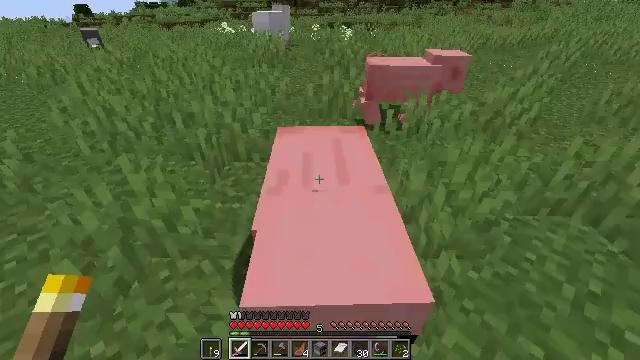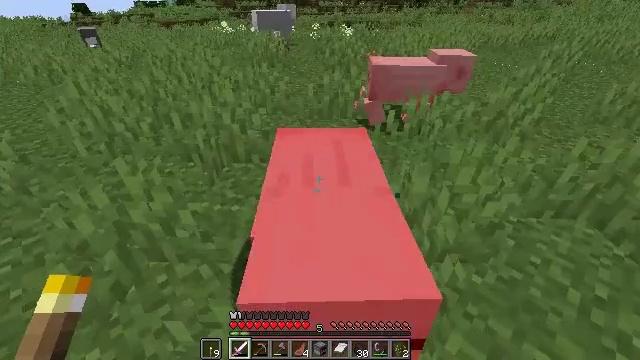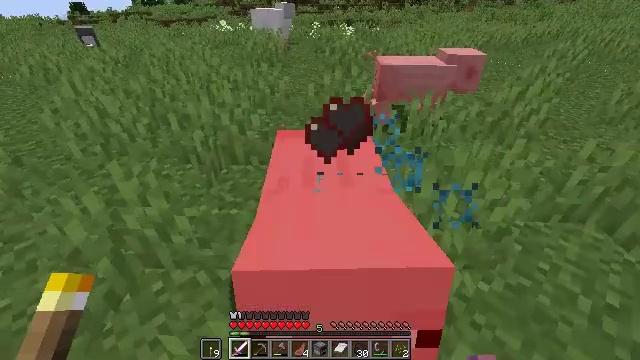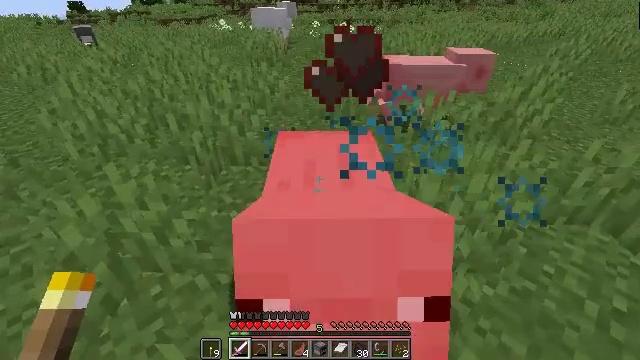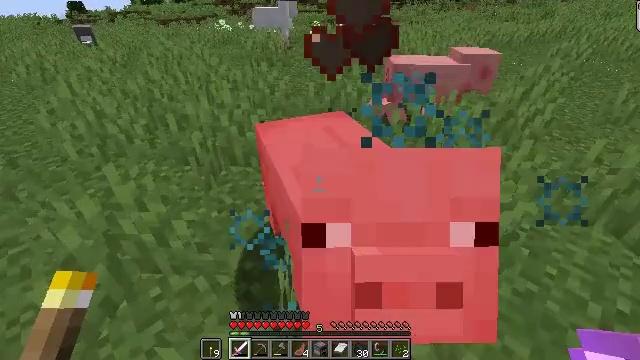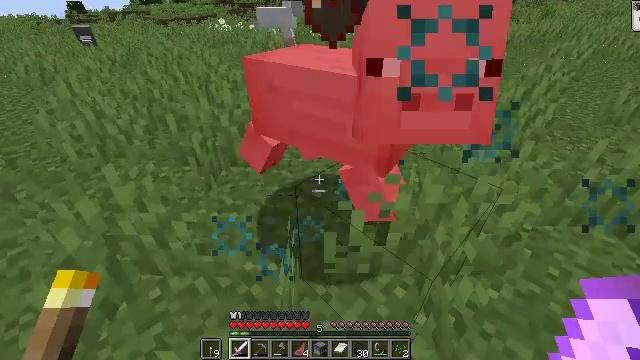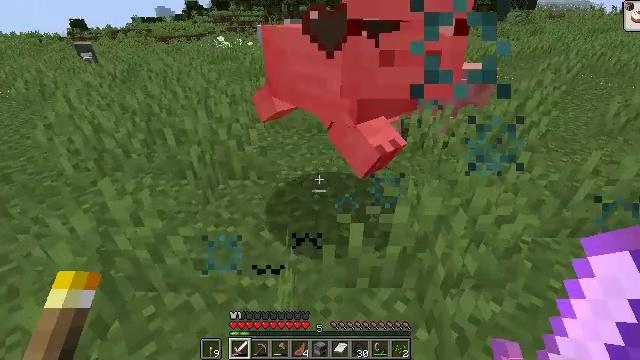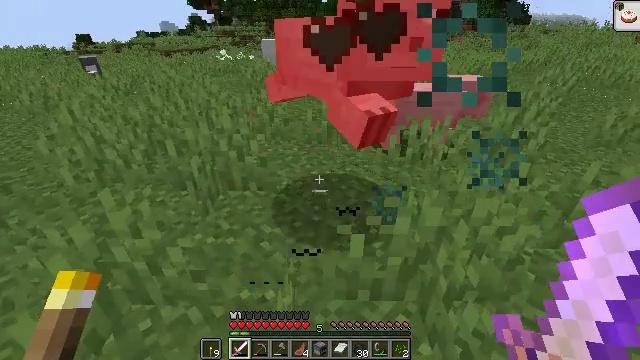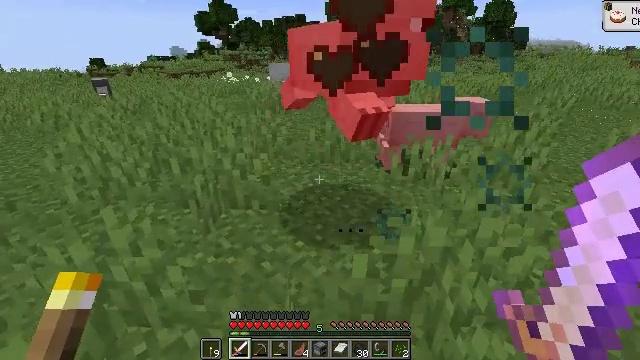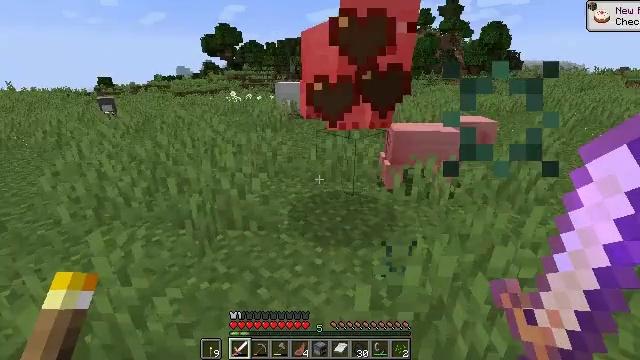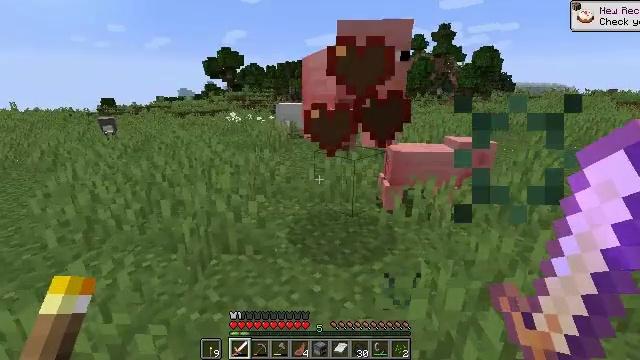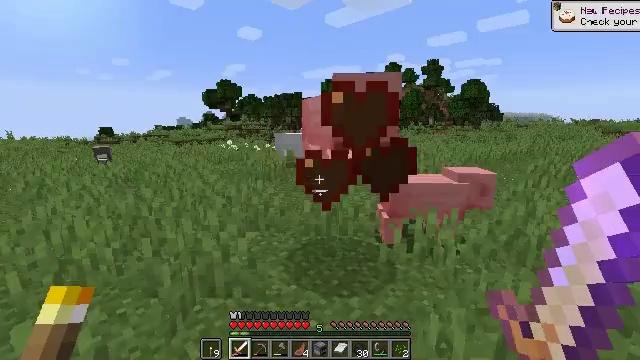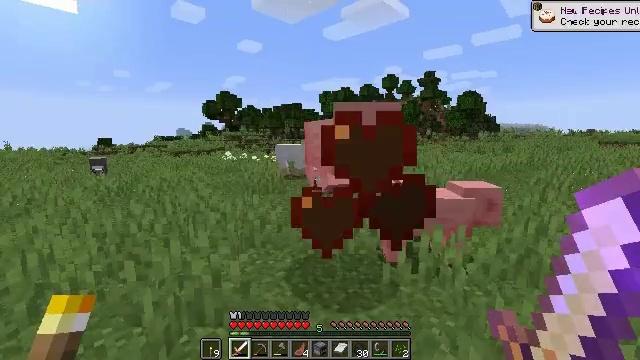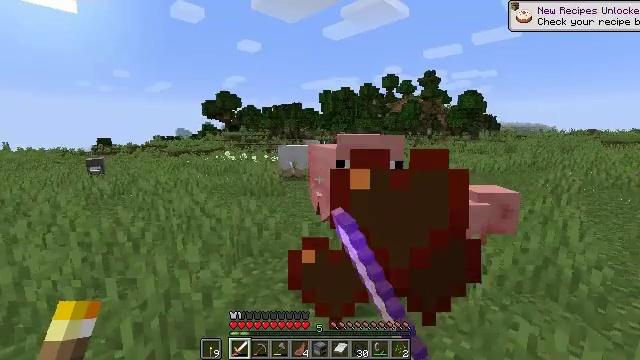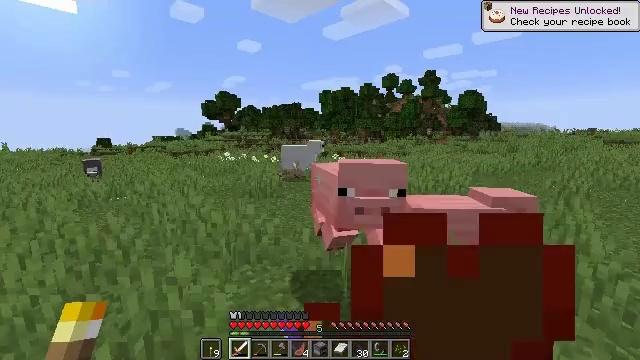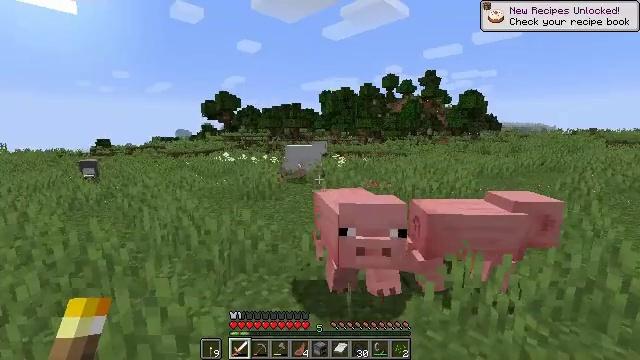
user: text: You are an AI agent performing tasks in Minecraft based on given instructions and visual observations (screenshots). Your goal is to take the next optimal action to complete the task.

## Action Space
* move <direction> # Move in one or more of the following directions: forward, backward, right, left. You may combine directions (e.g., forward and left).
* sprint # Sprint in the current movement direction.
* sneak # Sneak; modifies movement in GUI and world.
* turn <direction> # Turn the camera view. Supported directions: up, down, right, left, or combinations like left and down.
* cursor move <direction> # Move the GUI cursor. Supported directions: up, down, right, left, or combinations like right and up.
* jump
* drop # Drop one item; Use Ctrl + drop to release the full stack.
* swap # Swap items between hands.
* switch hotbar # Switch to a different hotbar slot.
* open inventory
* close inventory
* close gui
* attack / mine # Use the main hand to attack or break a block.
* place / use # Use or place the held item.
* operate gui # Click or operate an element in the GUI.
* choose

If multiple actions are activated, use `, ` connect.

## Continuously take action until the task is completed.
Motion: motion action
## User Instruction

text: Hunt a pig.
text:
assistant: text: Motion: no_op
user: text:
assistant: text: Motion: no_op
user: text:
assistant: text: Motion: no_op
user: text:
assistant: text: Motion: no_op
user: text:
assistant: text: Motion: no_op
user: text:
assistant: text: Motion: turn up
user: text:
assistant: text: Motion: turn up
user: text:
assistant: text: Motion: turn up
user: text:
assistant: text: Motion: move forward, turn up
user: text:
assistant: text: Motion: move forward, turn up
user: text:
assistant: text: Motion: move forward, turn up
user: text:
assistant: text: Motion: move forward, turn up, attack / mine
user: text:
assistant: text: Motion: move forward, attack / mine
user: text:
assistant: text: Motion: move forward, attack / mine
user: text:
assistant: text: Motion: attack / mine
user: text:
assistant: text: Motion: turn down, attack / mine
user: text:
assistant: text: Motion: no_op